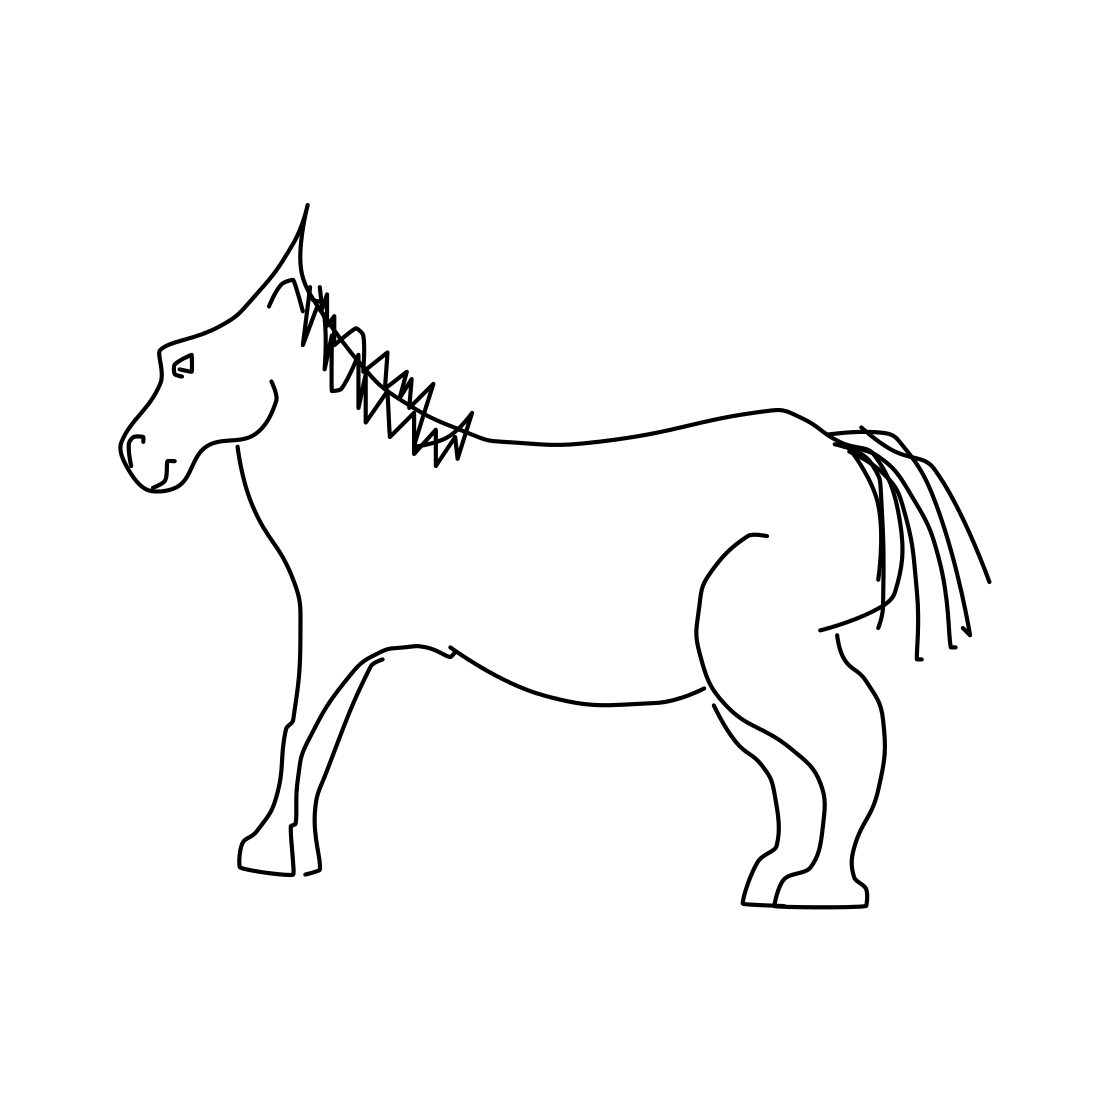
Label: horse